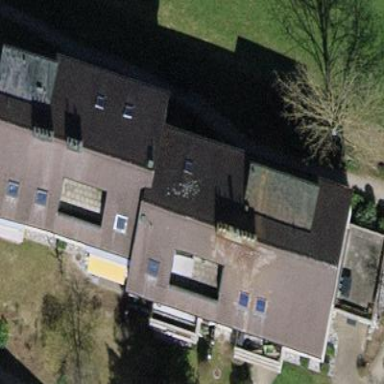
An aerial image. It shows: Residential building.